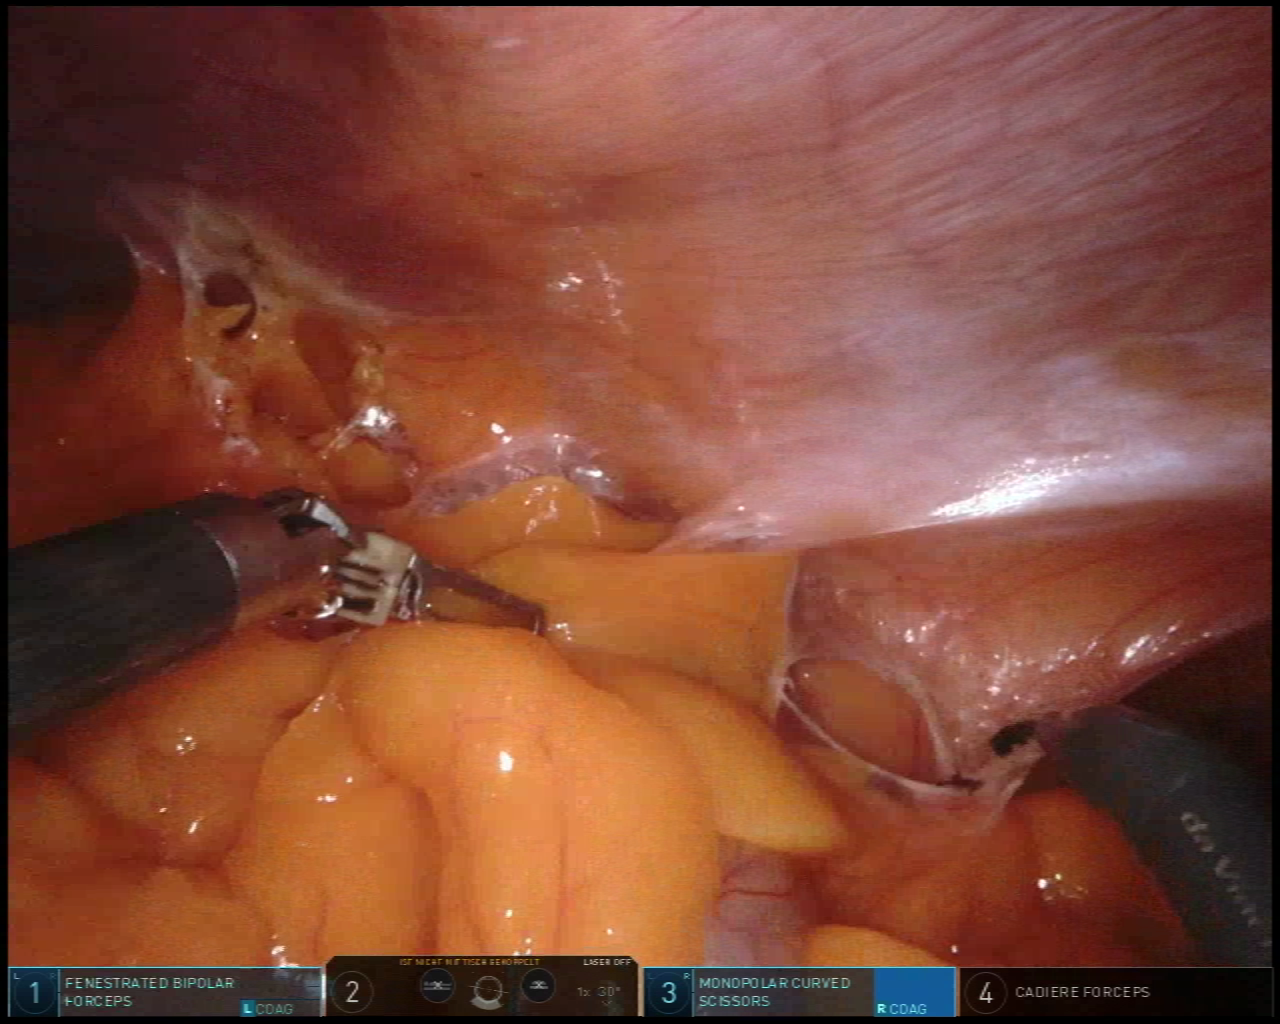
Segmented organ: abdominal_wall
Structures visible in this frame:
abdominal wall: yes
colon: yes
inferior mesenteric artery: no
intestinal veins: no
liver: no
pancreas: no
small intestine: no
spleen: no
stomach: no
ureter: no
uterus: no
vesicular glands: no